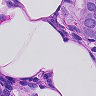
Metastatic tissue present: yes